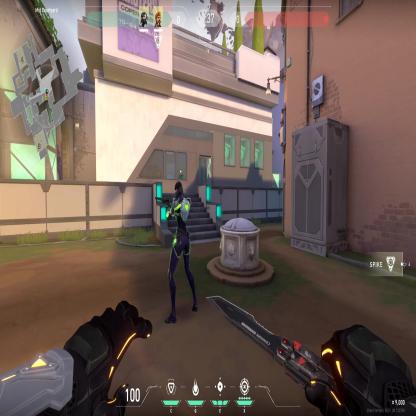
Label: teammate